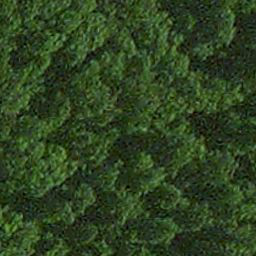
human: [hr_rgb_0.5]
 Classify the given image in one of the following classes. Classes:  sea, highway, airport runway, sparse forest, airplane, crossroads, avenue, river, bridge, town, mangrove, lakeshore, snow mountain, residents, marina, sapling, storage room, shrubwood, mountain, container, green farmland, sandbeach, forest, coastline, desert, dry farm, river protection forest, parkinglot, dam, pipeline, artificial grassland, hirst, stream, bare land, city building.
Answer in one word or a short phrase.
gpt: forest